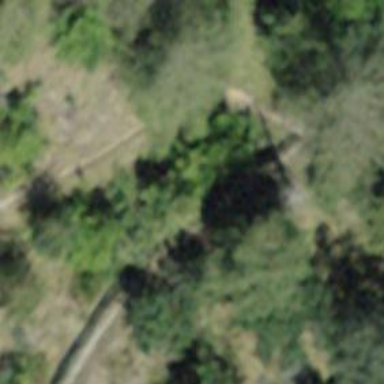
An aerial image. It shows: Path leading to bridge.